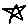
Label: star